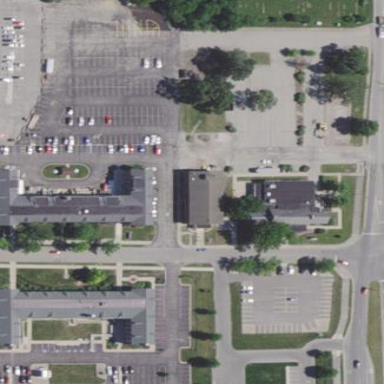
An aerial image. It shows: Parking area.